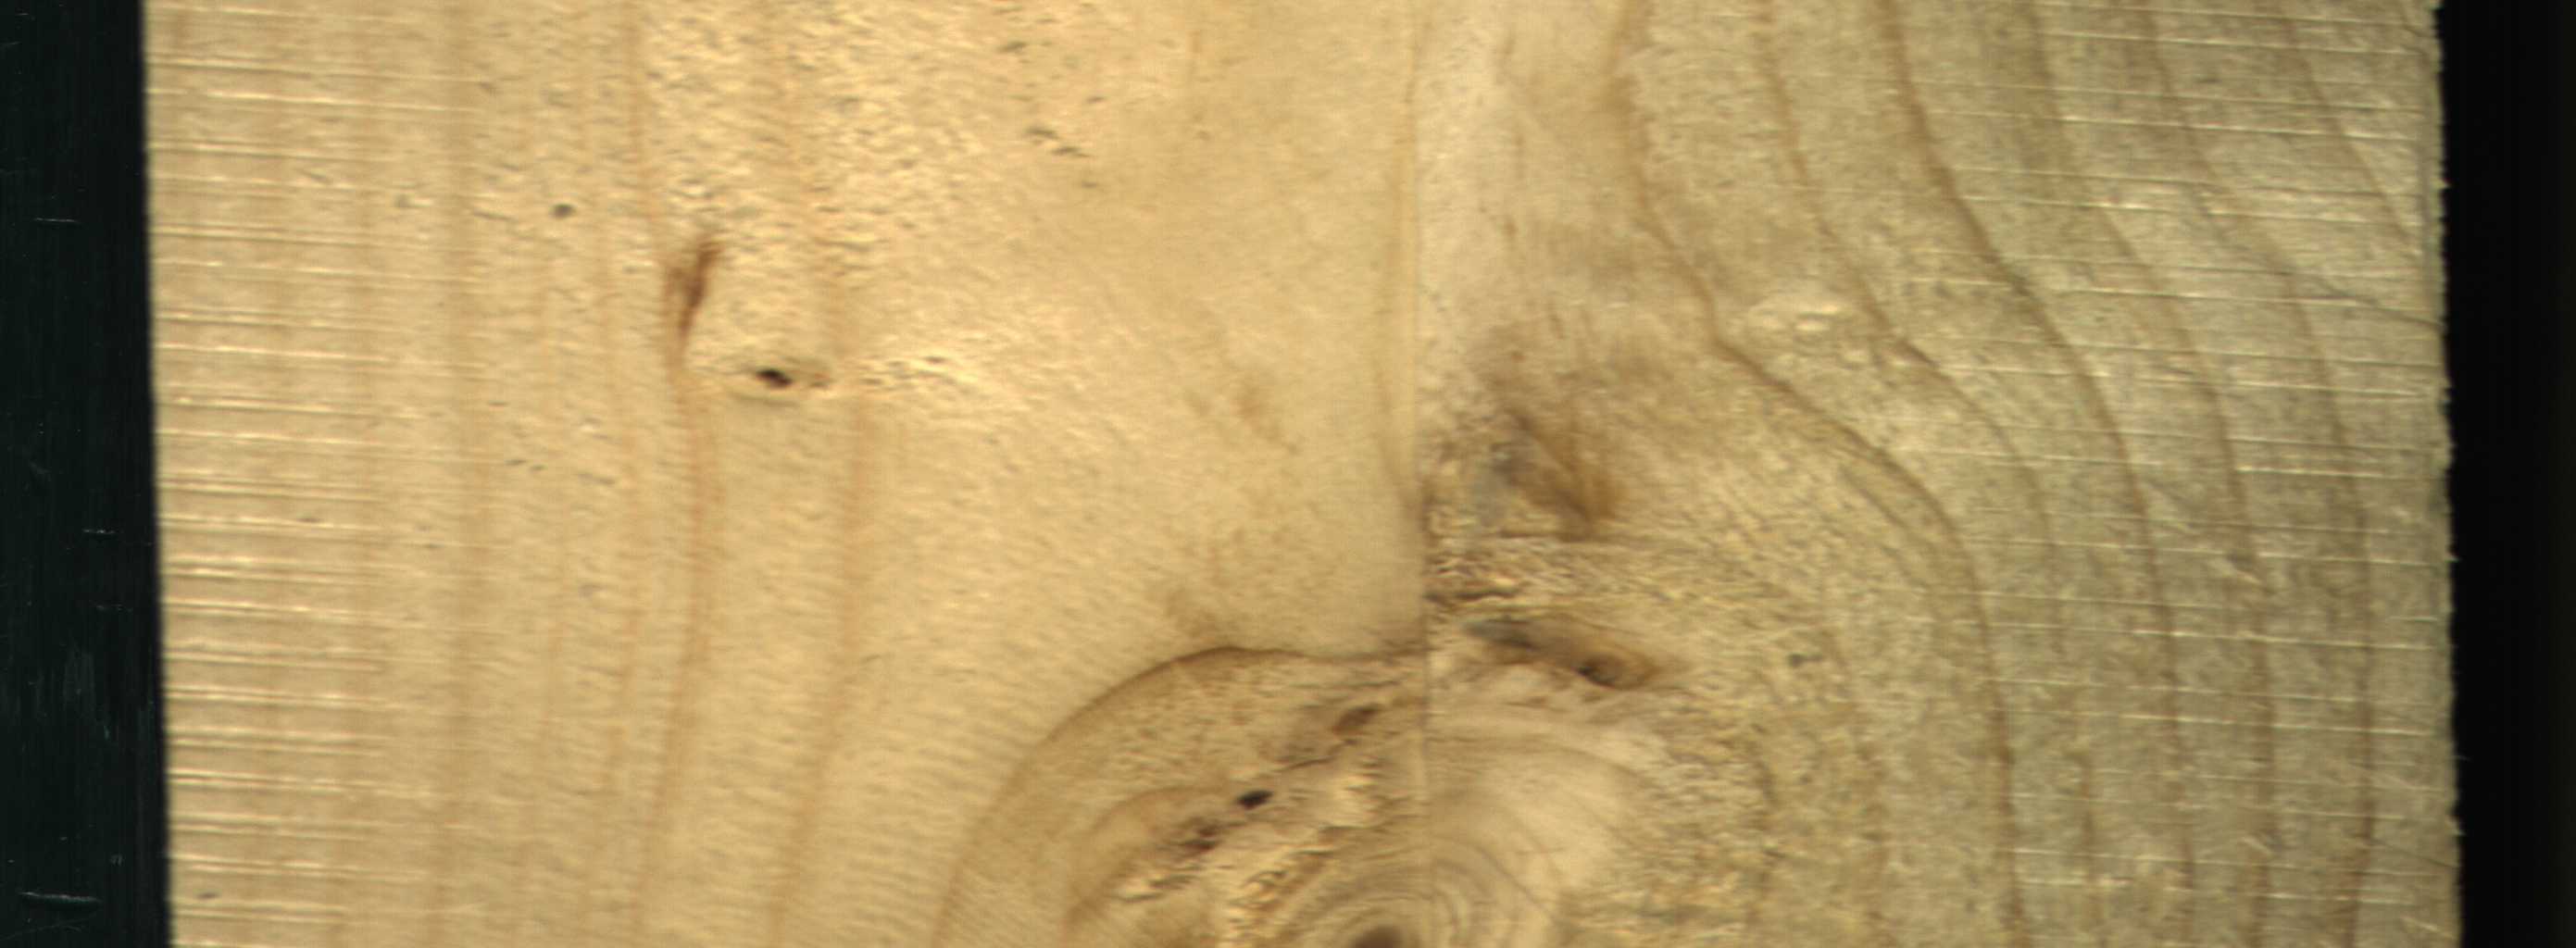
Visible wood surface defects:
resin
Dead_Knot
Live_Knot
Live_Knot
Live_Knot